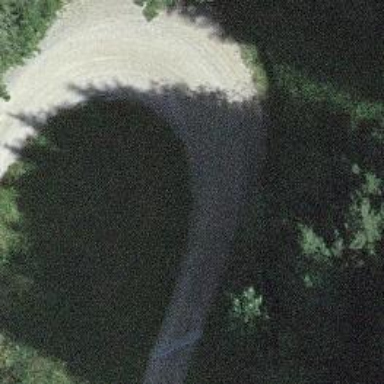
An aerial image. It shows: Gravel track with grade2 quality.